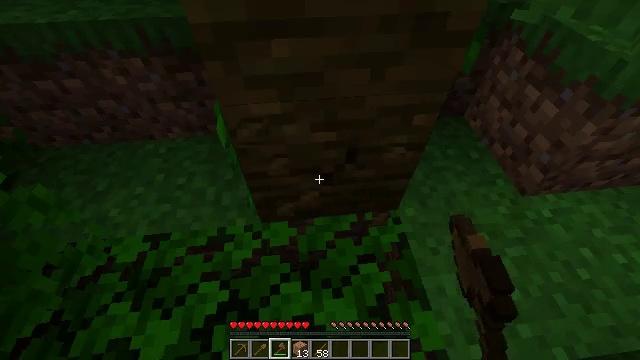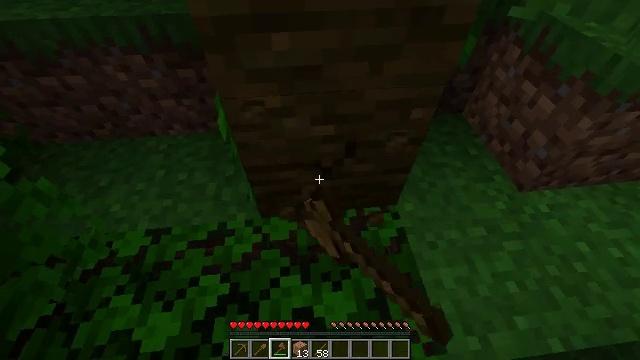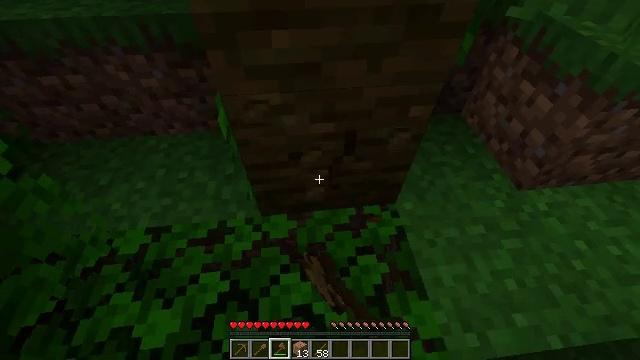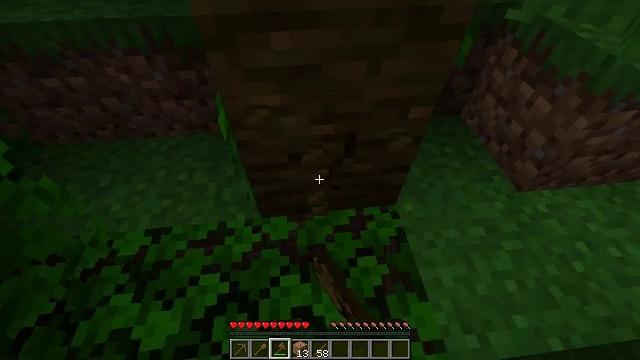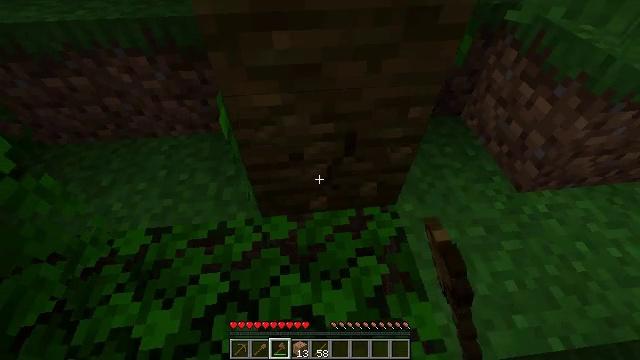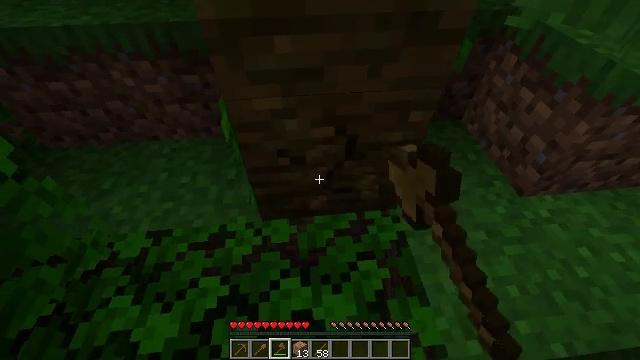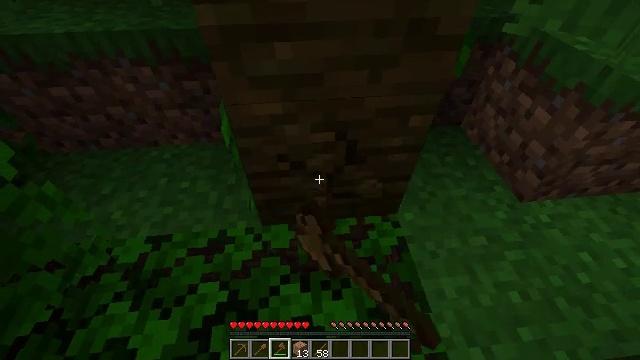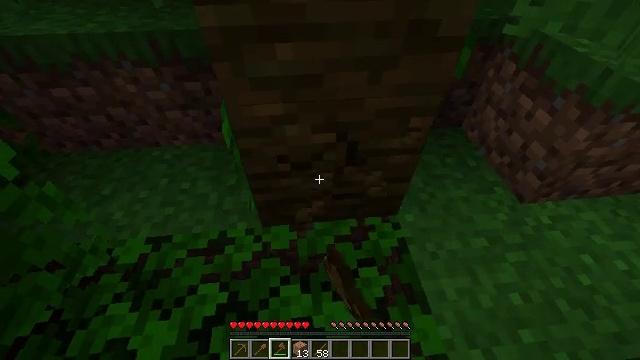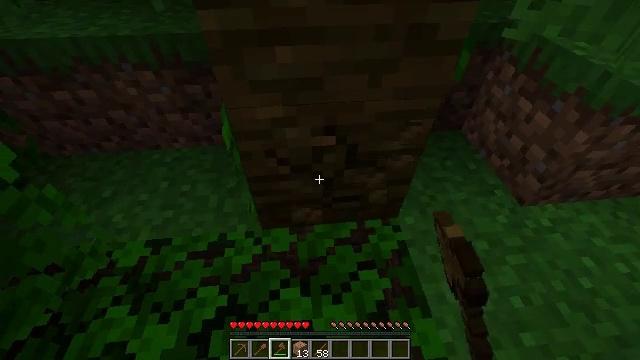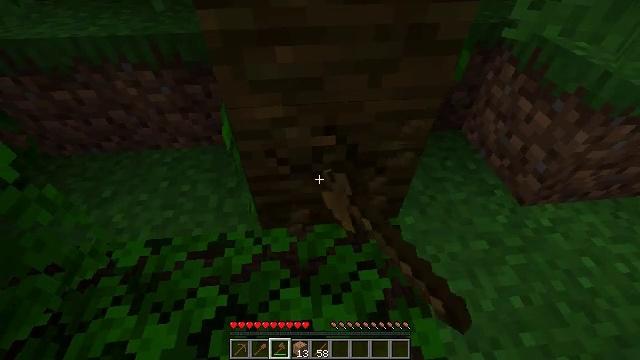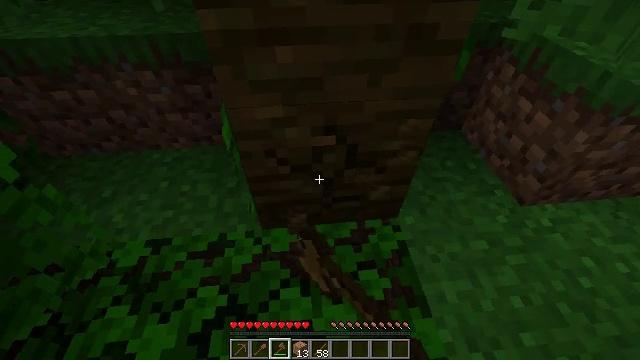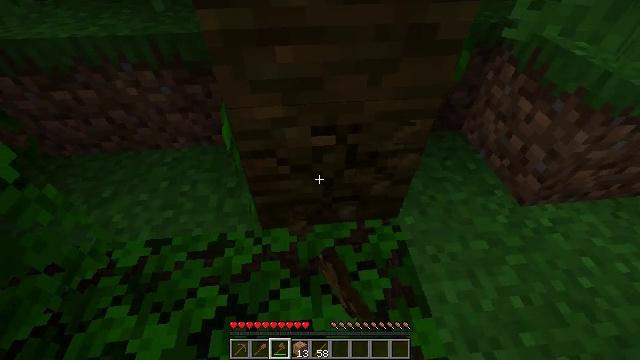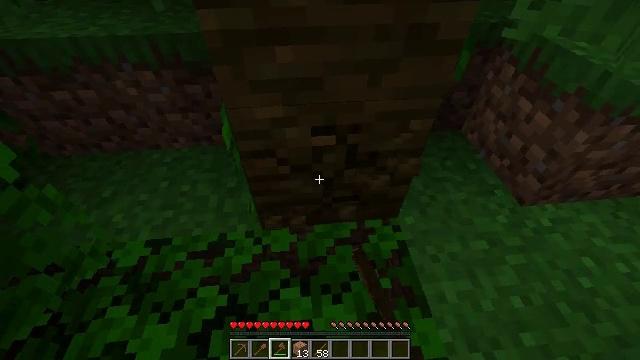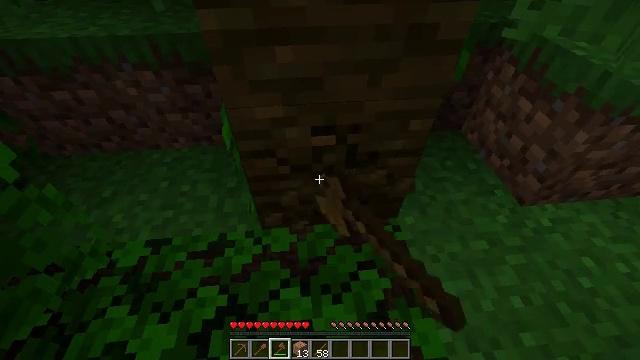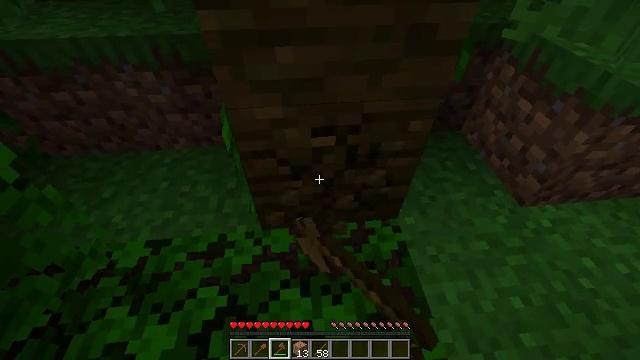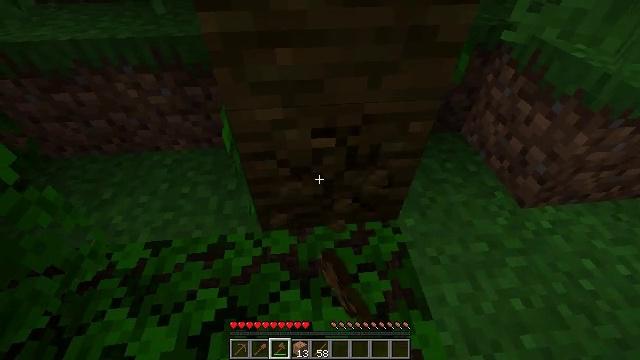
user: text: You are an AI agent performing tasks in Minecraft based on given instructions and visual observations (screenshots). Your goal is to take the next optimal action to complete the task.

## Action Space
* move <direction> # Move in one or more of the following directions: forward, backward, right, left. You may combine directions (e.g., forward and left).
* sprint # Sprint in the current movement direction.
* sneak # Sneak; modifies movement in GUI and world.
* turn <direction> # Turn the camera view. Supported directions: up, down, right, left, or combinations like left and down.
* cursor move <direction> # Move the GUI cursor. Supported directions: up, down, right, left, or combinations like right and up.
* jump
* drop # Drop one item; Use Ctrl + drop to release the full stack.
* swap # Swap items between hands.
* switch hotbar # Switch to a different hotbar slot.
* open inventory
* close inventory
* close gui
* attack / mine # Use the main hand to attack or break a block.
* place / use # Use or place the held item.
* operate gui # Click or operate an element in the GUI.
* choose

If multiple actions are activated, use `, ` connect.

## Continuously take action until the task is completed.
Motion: motion action
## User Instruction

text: Use an axe to chop the jungle log.
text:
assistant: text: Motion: attack / mine
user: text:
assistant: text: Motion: attack / mine
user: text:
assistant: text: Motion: attack / mine
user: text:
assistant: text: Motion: attack / mine
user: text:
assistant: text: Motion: attack / mine
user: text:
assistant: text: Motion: turn up, attack / mine
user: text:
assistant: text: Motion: attack / mine
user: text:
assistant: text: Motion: attack / mine
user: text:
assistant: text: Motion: attack / mine
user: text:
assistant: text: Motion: attack / mine
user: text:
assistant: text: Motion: attack / mine
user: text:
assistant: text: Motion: attack / mine
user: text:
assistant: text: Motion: attack / mine
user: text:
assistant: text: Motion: attack / mine
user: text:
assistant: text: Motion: attack / mine
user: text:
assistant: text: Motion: attack / mine
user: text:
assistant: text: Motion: attack / mine
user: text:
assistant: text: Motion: attack / mine
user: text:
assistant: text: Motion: turn up, attack / mine
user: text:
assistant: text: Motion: attack / mine
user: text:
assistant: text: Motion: attack / mine
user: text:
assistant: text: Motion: attack / mine
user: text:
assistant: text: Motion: attack / mine
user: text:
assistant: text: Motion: attack / mine
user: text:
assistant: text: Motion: attack / mine
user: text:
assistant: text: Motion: attack / mine
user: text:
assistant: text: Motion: attack / mine
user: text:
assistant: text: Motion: move forward and move right, turn up, attack / mine
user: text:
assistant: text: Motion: move forward and move right, turn left and up, attack / mine
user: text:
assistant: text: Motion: turn left and up, attack / mine